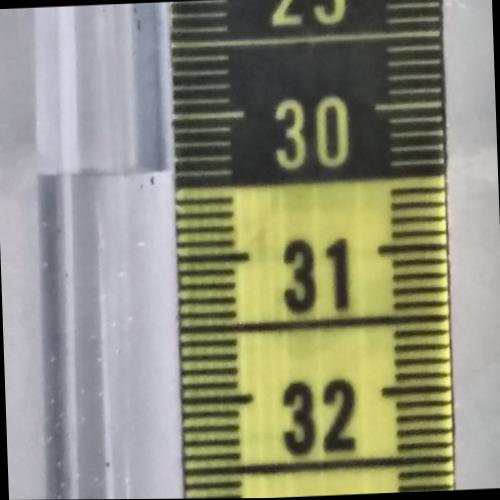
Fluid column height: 30.4 cm